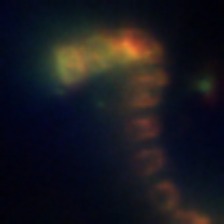
Taxon: Diatom_aggregate
Group: Diatoms